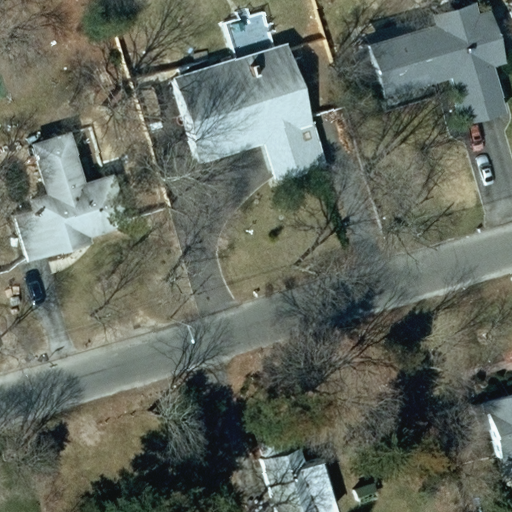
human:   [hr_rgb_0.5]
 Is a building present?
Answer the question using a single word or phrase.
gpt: yes

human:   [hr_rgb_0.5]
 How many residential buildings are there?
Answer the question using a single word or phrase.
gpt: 5

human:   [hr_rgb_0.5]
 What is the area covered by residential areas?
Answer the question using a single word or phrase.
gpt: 10619m2

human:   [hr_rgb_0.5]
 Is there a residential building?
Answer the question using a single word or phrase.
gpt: yes

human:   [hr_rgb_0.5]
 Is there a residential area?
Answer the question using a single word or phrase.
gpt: yes

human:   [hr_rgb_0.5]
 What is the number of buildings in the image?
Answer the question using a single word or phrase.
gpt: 5

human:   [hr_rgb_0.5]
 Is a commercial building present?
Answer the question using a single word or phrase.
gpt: no

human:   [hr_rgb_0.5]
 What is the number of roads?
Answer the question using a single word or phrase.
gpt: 1

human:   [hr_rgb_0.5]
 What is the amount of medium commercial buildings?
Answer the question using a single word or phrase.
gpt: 0

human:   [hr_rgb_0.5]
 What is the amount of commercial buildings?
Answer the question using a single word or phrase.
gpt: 0

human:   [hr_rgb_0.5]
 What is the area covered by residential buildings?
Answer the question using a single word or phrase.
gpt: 1334m2

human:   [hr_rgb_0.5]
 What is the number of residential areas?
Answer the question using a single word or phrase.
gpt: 1

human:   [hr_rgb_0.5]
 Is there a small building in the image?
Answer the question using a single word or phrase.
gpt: yes

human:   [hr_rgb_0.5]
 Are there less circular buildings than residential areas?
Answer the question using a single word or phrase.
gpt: yes

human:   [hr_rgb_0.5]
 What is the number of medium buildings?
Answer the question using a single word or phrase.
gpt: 2

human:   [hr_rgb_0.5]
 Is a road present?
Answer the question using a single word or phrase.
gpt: yes

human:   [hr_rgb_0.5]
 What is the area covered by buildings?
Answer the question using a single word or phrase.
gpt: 1334m2

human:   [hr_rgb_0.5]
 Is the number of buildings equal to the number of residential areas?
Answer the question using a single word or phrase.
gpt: no

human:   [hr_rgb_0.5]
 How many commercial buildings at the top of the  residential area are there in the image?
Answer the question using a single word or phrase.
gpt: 0

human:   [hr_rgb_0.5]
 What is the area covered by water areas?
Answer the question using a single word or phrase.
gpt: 0m2

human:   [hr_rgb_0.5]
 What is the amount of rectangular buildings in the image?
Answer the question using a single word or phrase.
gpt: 2

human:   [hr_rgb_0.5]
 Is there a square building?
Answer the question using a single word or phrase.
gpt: no

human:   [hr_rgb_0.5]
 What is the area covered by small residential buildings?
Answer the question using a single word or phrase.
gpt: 41m2

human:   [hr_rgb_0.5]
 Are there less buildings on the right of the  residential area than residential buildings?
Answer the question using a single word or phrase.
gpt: no

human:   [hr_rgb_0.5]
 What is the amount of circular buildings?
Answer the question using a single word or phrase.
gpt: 0

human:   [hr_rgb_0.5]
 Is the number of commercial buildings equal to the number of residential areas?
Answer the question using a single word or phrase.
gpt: no

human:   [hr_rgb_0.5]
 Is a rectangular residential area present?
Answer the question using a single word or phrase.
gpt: yes

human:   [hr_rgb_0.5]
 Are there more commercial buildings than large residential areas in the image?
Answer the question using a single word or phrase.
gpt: no

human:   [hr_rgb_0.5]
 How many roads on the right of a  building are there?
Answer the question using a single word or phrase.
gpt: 1

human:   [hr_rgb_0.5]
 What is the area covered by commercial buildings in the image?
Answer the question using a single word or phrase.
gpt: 0m2

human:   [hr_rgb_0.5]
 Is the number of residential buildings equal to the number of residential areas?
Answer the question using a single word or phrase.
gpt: no

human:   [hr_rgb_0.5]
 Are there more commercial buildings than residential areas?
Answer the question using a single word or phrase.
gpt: no

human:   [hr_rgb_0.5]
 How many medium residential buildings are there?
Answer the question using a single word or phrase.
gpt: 2

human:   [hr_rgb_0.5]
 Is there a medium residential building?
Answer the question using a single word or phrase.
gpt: yes

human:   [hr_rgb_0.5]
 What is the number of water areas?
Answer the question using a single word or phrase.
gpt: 0

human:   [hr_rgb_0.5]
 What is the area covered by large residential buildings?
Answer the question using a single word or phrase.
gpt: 617m2

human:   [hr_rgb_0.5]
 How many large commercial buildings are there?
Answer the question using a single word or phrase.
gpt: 0

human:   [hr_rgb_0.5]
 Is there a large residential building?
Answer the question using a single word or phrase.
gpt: yes

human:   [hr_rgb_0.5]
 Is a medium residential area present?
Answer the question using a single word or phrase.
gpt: no

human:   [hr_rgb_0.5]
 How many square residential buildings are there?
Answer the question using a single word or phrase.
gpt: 0

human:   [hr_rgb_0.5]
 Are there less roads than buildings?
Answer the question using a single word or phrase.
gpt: yes

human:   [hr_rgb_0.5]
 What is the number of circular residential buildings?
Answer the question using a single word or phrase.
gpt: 0

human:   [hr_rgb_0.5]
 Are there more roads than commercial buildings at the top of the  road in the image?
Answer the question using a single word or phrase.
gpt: yes

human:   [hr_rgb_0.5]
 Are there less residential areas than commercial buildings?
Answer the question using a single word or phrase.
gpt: no

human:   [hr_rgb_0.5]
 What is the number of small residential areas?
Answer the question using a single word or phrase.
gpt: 0

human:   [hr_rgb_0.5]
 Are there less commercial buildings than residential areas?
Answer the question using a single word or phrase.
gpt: yes

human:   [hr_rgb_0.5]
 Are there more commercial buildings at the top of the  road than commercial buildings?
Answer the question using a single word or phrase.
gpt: no

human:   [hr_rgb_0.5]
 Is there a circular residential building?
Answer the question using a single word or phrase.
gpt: no

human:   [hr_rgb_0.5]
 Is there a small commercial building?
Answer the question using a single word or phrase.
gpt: no

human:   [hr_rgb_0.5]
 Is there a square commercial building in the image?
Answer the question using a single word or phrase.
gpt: no

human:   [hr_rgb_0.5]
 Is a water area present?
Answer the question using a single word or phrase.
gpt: no

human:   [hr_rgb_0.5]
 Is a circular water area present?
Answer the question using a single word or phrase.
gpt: no

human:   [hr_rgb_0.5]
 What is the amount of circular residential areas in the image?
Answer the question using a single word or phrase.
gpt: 0

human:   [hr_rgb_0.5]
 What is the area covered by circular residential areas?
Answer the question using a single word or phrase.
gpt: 0m2

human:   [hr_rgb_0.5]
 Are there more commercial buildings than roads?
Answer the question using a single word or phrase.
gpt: no

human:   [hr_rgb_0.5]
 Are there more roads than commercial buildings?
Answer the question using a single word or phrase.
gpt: yes

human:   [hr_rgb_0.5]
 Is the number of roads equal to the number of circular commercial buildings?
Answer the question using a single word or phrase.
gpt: no

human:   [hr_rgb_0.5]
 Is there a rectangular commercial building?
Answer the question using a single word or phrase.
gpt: no

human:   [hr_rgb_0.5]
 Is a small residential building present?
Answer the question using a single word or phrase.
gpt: yes

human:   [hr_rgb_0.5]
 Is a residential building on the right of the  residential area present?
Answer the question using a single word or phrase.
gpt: yes

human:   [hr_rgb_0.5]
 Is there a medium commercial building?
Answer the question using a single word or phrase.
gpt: no

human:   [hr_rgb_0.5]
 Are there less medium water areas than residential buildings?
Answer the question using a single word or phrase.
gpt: yes

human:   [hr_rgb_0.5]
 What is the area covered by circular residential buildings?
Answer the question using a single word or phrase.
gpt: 0m2

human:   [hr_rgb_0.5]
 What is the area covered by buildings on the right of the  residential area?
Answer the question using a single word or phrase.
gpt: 1334m2